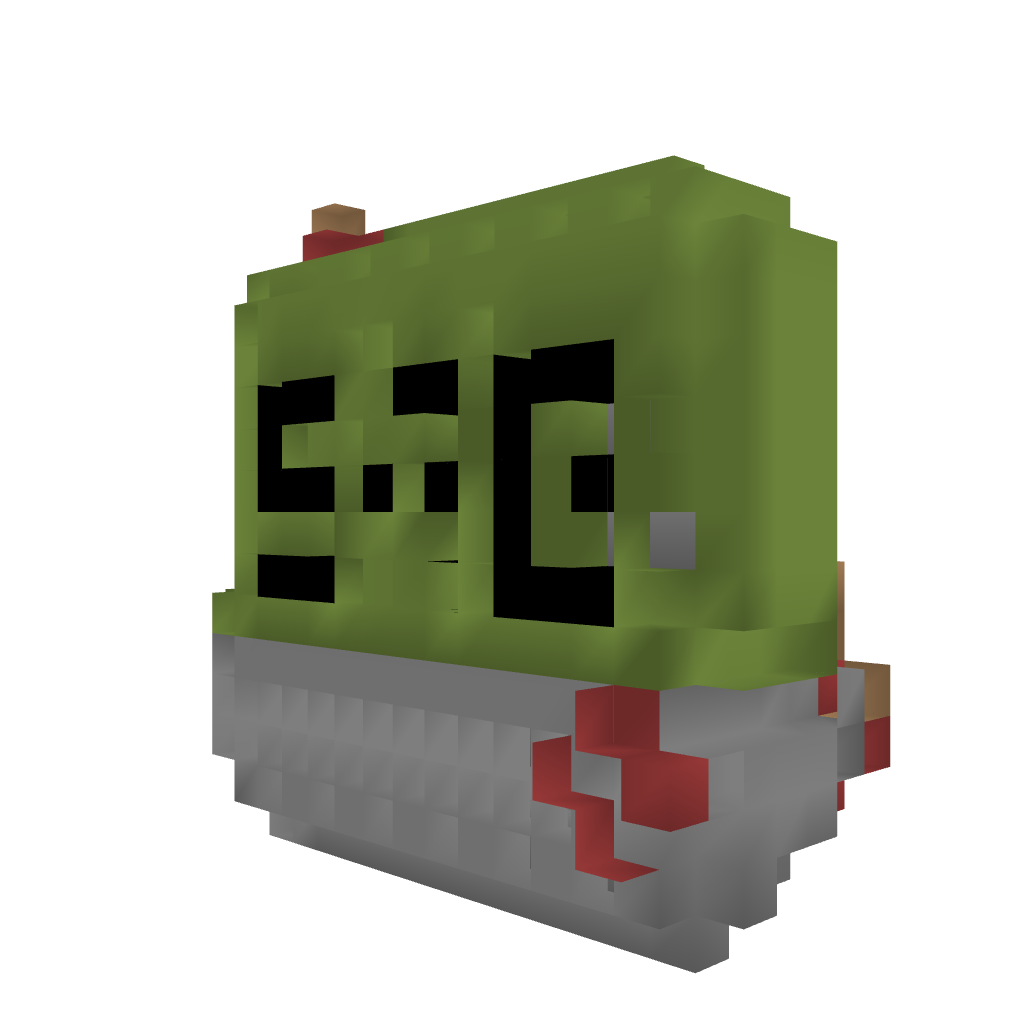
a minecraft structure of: Long Range Cannon (5-10 Module) bad low quality